Aerial crown-view tile of a tropical tree (Barro Colorado Island, Panama), acquired 20250818:
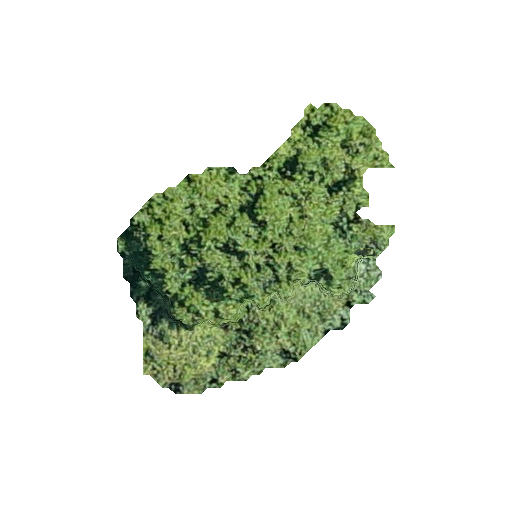
Species: Spondias mombin
GBIF accepted scientific name: Spondias mombin
Crown area: 72.393 m²